Question: I am trying to set up a PowerShell script which reads out a UNC path on Windows and searches for longfiles/paths. After it has found the file it needs to send a mail to the owner of the file.
I have found already a script and tweaked it a bit but it doesn't seems to work yet. The following script can find the long file path now but the mail is not working properly.
'''
$limit = 90
$testpath = "C: est"
$resultpath = "c: est"
$admins = "moh@test.com"
$from = "moh@test.com"
$smtpserver = "smtp.office365.com"
Get-ChildItem -Path $testpath -Recurse | ?{$_.fullname.length -gt $limit} |
Select-Object fullname,
@{n="owner";e={
$_.GetAccessControl().GetOwner('System.Security.Principal.NTAccount')}},
@{n="namelength"; e={$_.fullname.length}} |
%{
Out-File -FilePath "$resultpath\Longfiles of $($_.owner -replace "\","-").txt" -Append -InputObject "$($_.namelength) - $($_.fullname)"
}
Get-ChildItem $resultpath -Filter "longfiles of *" | % {
if($_.name -match "Longfiles\sof\s(.+)\.txt"){
$user = $matches[1] -replace "-",""
$ntacc = New-Object System.Security.Principal.NTAccount($user)
$sid = $ntacc.Translate([System.Security.Principal.SecurityIdentifier])
$aduser = [ADSI]"LDAP://<SID=$sid>"
$email = $aduser.Properties.mail
if($email) {Send-MailMessage -Attachments $_.fullname -Body "Please change the filenames of the files listed in the attached file to shorter!"
-From $from -SmtpServer $smtpserver -Subject "System notice" -To
$email -cc $admins
}
else {
Send-MailMessage -Attachments $_.fullname -Body "email coudn't be sent to owner" '
-From $from -SmtpServer $smtpserver -Subject "System notice" -To $admins
}
}
else {Write-Host "Some error with file $_"}
}
'''
EDIT: This is what i see, after running the script... it is asking me to fill in the fields, while the fields are already filled in in the script such as (From: moh@test.com to moh@test.com)
[]
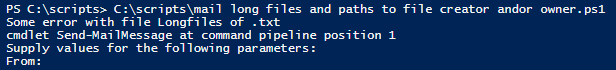
Answer: You issue was because of line breaks in the middle of a command. In some lines, you had a backtick character which escapes the end of the line. But as you found these are really easy to break and that's why it's <URL> on commands with many parameters.
I also changed your 'Select-Object' calculated properties into a more readable '[pscustomobject]' since they are hard to format in a readable way, but this does require PS3+.
'''
$limit = 90
$testpath = "C: est"
$resultpath = "c: est"
$admins = "moh@test.com"
$from = "moh@test.com"
$smtpserver = "smtp.office365.com"
Get-ChildItem -Path $testpath -Recurse |
Where-Object {$_.fullname.length -gt $limit} |
ForEach-Object {
[PSCustomObject]@{
'fullname' = $_.fullname
'owner' = $_.GetAccessControl().GetOwner('System.Security.Principal.NTAccount')
'namelength' = $_.fullname.length
}
} |
ForEach-Object {
Out-File -FilePath "$resultpath\Longfiles of $($_.owner -replace "\","-").txt" -Append -InputObject "$($_.namelength) - $($_.fullname)"
}
Get-ChildItem $resultpath -Filter "longfiles of *" | ForEach-Object {
if ($_.name -match "Longfiles\sof\s(.+)\.txt") {
$user = $matches[1] -replace "-", ""
$ntacc = New-Object System.Security.Principal.NTAccount($user)
$sid = $ntacc.Translate([System.Security.Principal.SecurityIdentifier])
$aduser = [ADSI]"LDAP://<SID=$sid>"
$email = $aduser.Properties.mail
if ($email) {
$mailparams = @{
'Attachments' = $_.fullname
'Body' = "Please change the filenames of the files listed in the attached file to shorter!"
'From' = $from
'SmtpServer' = $smtpserver
'Subject' = "System notice"
'To' = $email
'cc' = $admins
}
Send-MailMessage @mailparams
} else {
$mailparams = @{
'Attachments' = $_.fullname
'Body' = "email coudn't be sent to owner"
'From' = $from
'SmtpServer' = $smtpserver
'Subject' = "System notice"
'To' = $admins
}
Send-MailMessage @mailparams
}
} else {
Write-Host "Some error with file $_"
}
}
'''